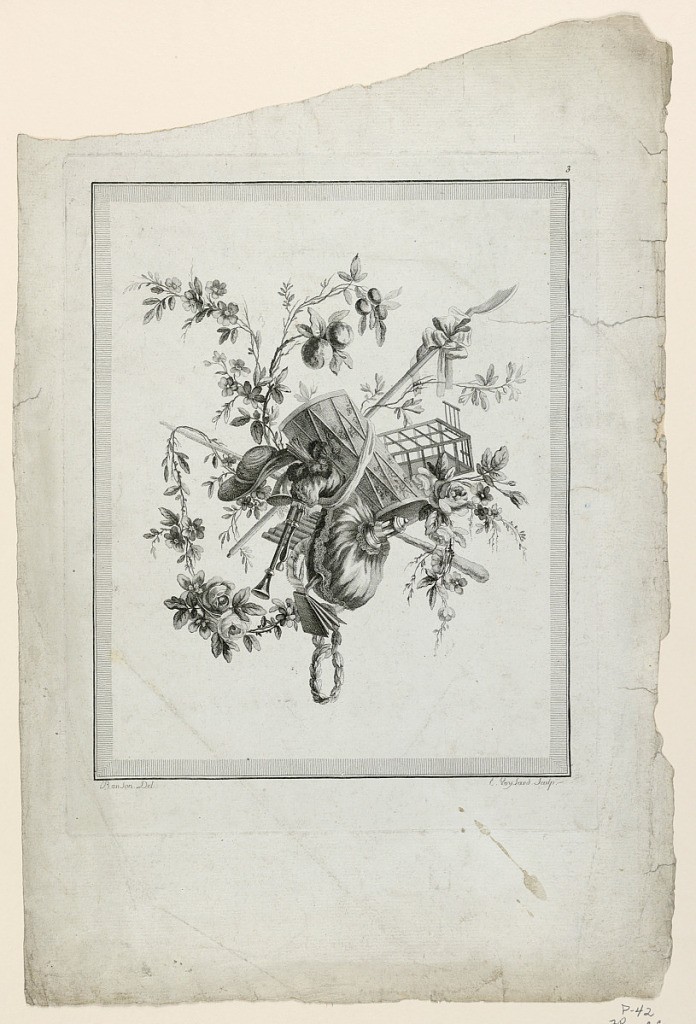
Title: Trophy with Bucolic Implements, Plate 3 from "Suite de différentes Attributs, Trophées, et Groupes de fleurs," Suite II
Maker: Pierre Ranson, French, 1736–1786
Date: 1778
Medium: Engraving on paper
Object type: Print
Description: A drum, bagpipes, crook and other implements of the country are tied with rubbons and garlands of flowers to form a trophy. Below, engraver's and designer's names. From: "Suite de differentes Attributes, Trophées, et Groups de Fleurs," suite II, planche 3.